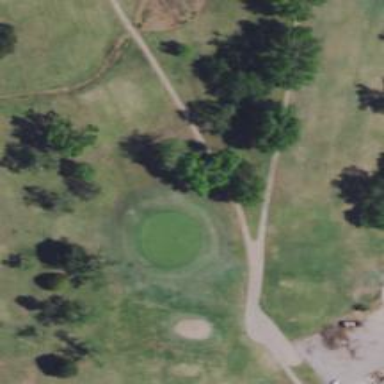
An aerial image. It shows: Golf hole.